Field crop: maize
Growth stage: 2
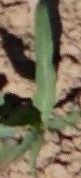
Species: maize